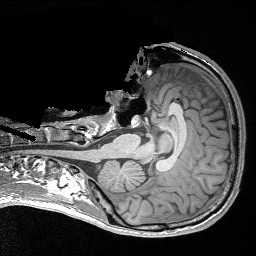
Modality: T1w
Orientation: axial